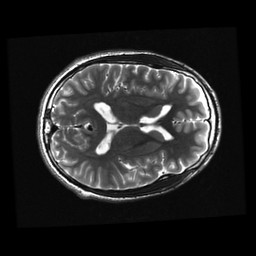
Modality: T2w
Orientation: axial
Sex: male
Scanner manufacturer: ge
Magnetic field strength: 3 T
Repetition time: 5 s
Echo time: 0.101 s